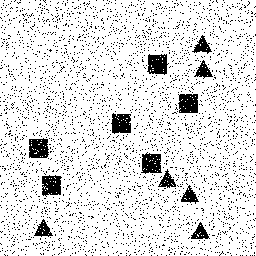
Squares: 6
Triangles: 6
Stars: 0
Total shapes: 12